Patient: sex F, age 77
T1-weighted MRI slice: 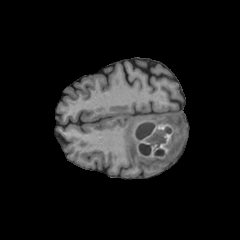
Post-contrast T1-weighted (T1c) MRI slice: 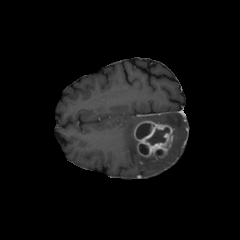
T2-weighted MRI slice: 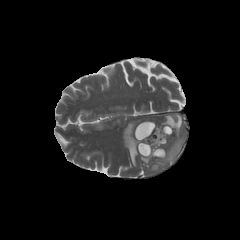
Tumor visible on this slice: yes
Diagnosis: Glioblastoma, IDH-wildtype
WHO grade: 4